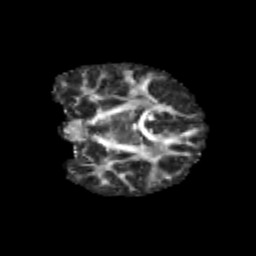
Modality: FA
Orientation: coronal
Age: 11
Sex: male
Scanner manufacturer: siemens
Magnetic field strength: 3 T
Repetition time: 3.8 s
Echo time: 0.07 s